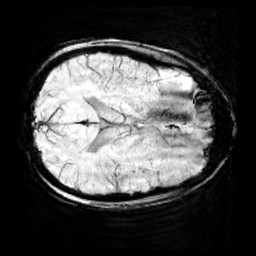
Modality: minIP
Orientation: axial
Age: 10
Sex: female
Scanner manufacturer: siemens
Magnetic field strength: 3 T
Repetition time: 0.027 s
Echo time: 0.02 s